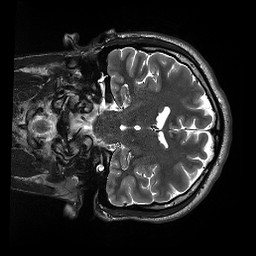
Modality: T2w
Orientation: coronal
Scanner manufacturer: siemens
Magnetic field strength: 3 T
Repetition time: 13.52 s
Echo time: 0.088 s